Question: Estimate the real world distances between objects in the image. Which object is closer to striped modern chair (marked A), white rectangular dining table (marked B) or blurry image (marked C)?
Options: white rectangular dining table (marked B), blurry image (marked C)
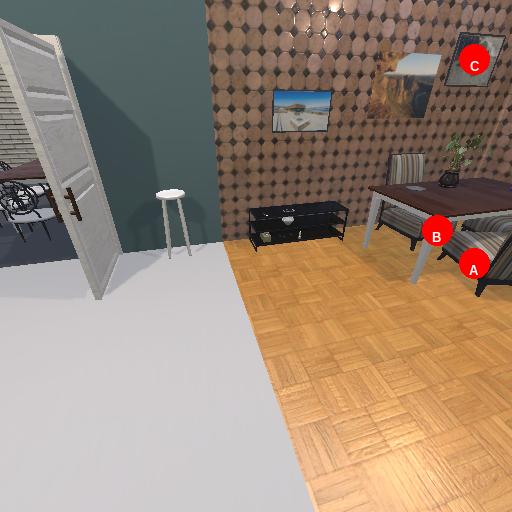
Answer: white rectangular dining table (marked B)